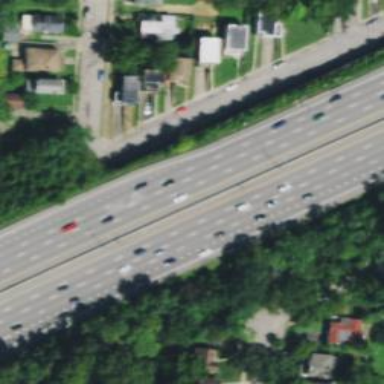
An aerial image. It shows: Motorway.